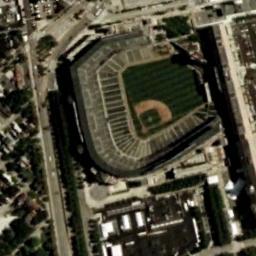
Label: stadium